You are looking at the unprocessed time series of a bearing vibration snapshot. Classify the bearing condition as one of: normal, inner_race, outer_race, ball.
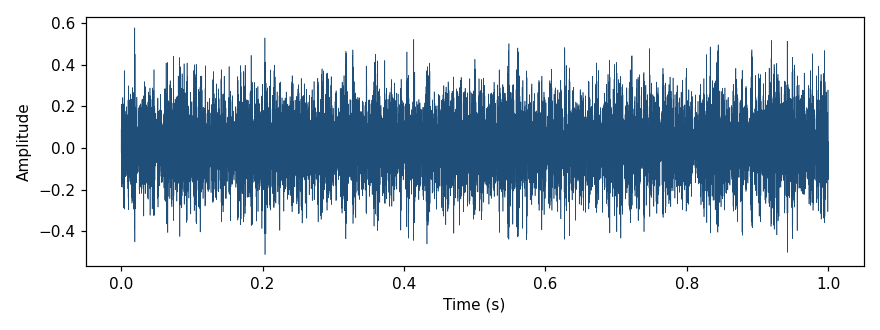
Answer: ball